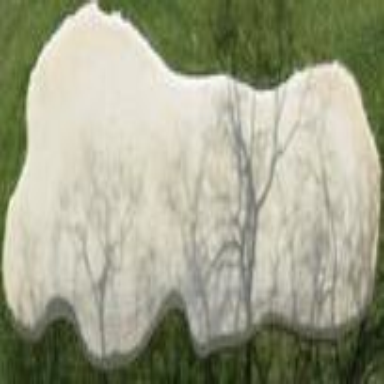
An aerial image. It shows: Golf bunker filled with natural sand.